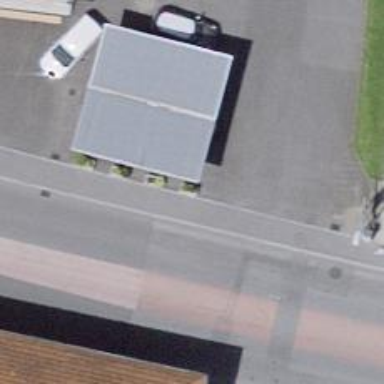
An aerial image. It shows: View of roof of building.